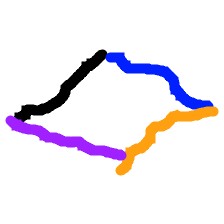
Shape: rhombus